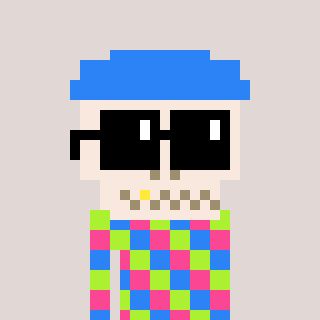
a pixel art character with square black sunglasses, a skeleton-hat-shaped head and a purple-colored body on a warm background